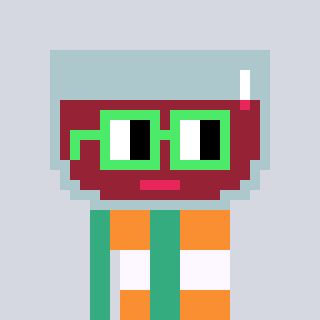
a pixel art character with square light green glasses, a wine-shaped head and a teal-colored body on a cool background